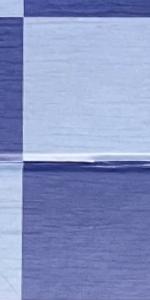
Label: Empty